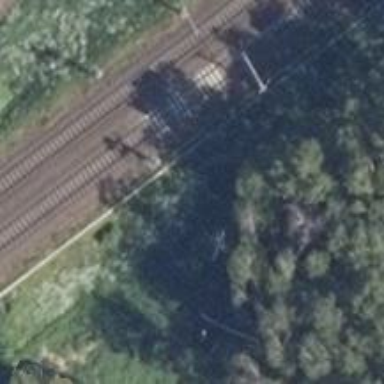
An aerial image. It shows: Railway signal.